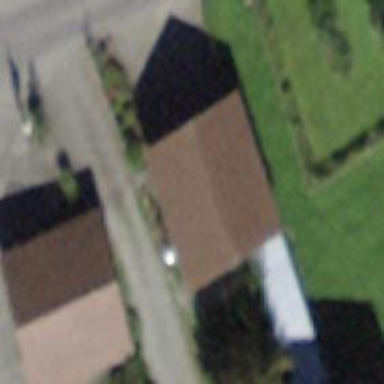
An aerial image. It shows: Garage building.